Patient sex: M
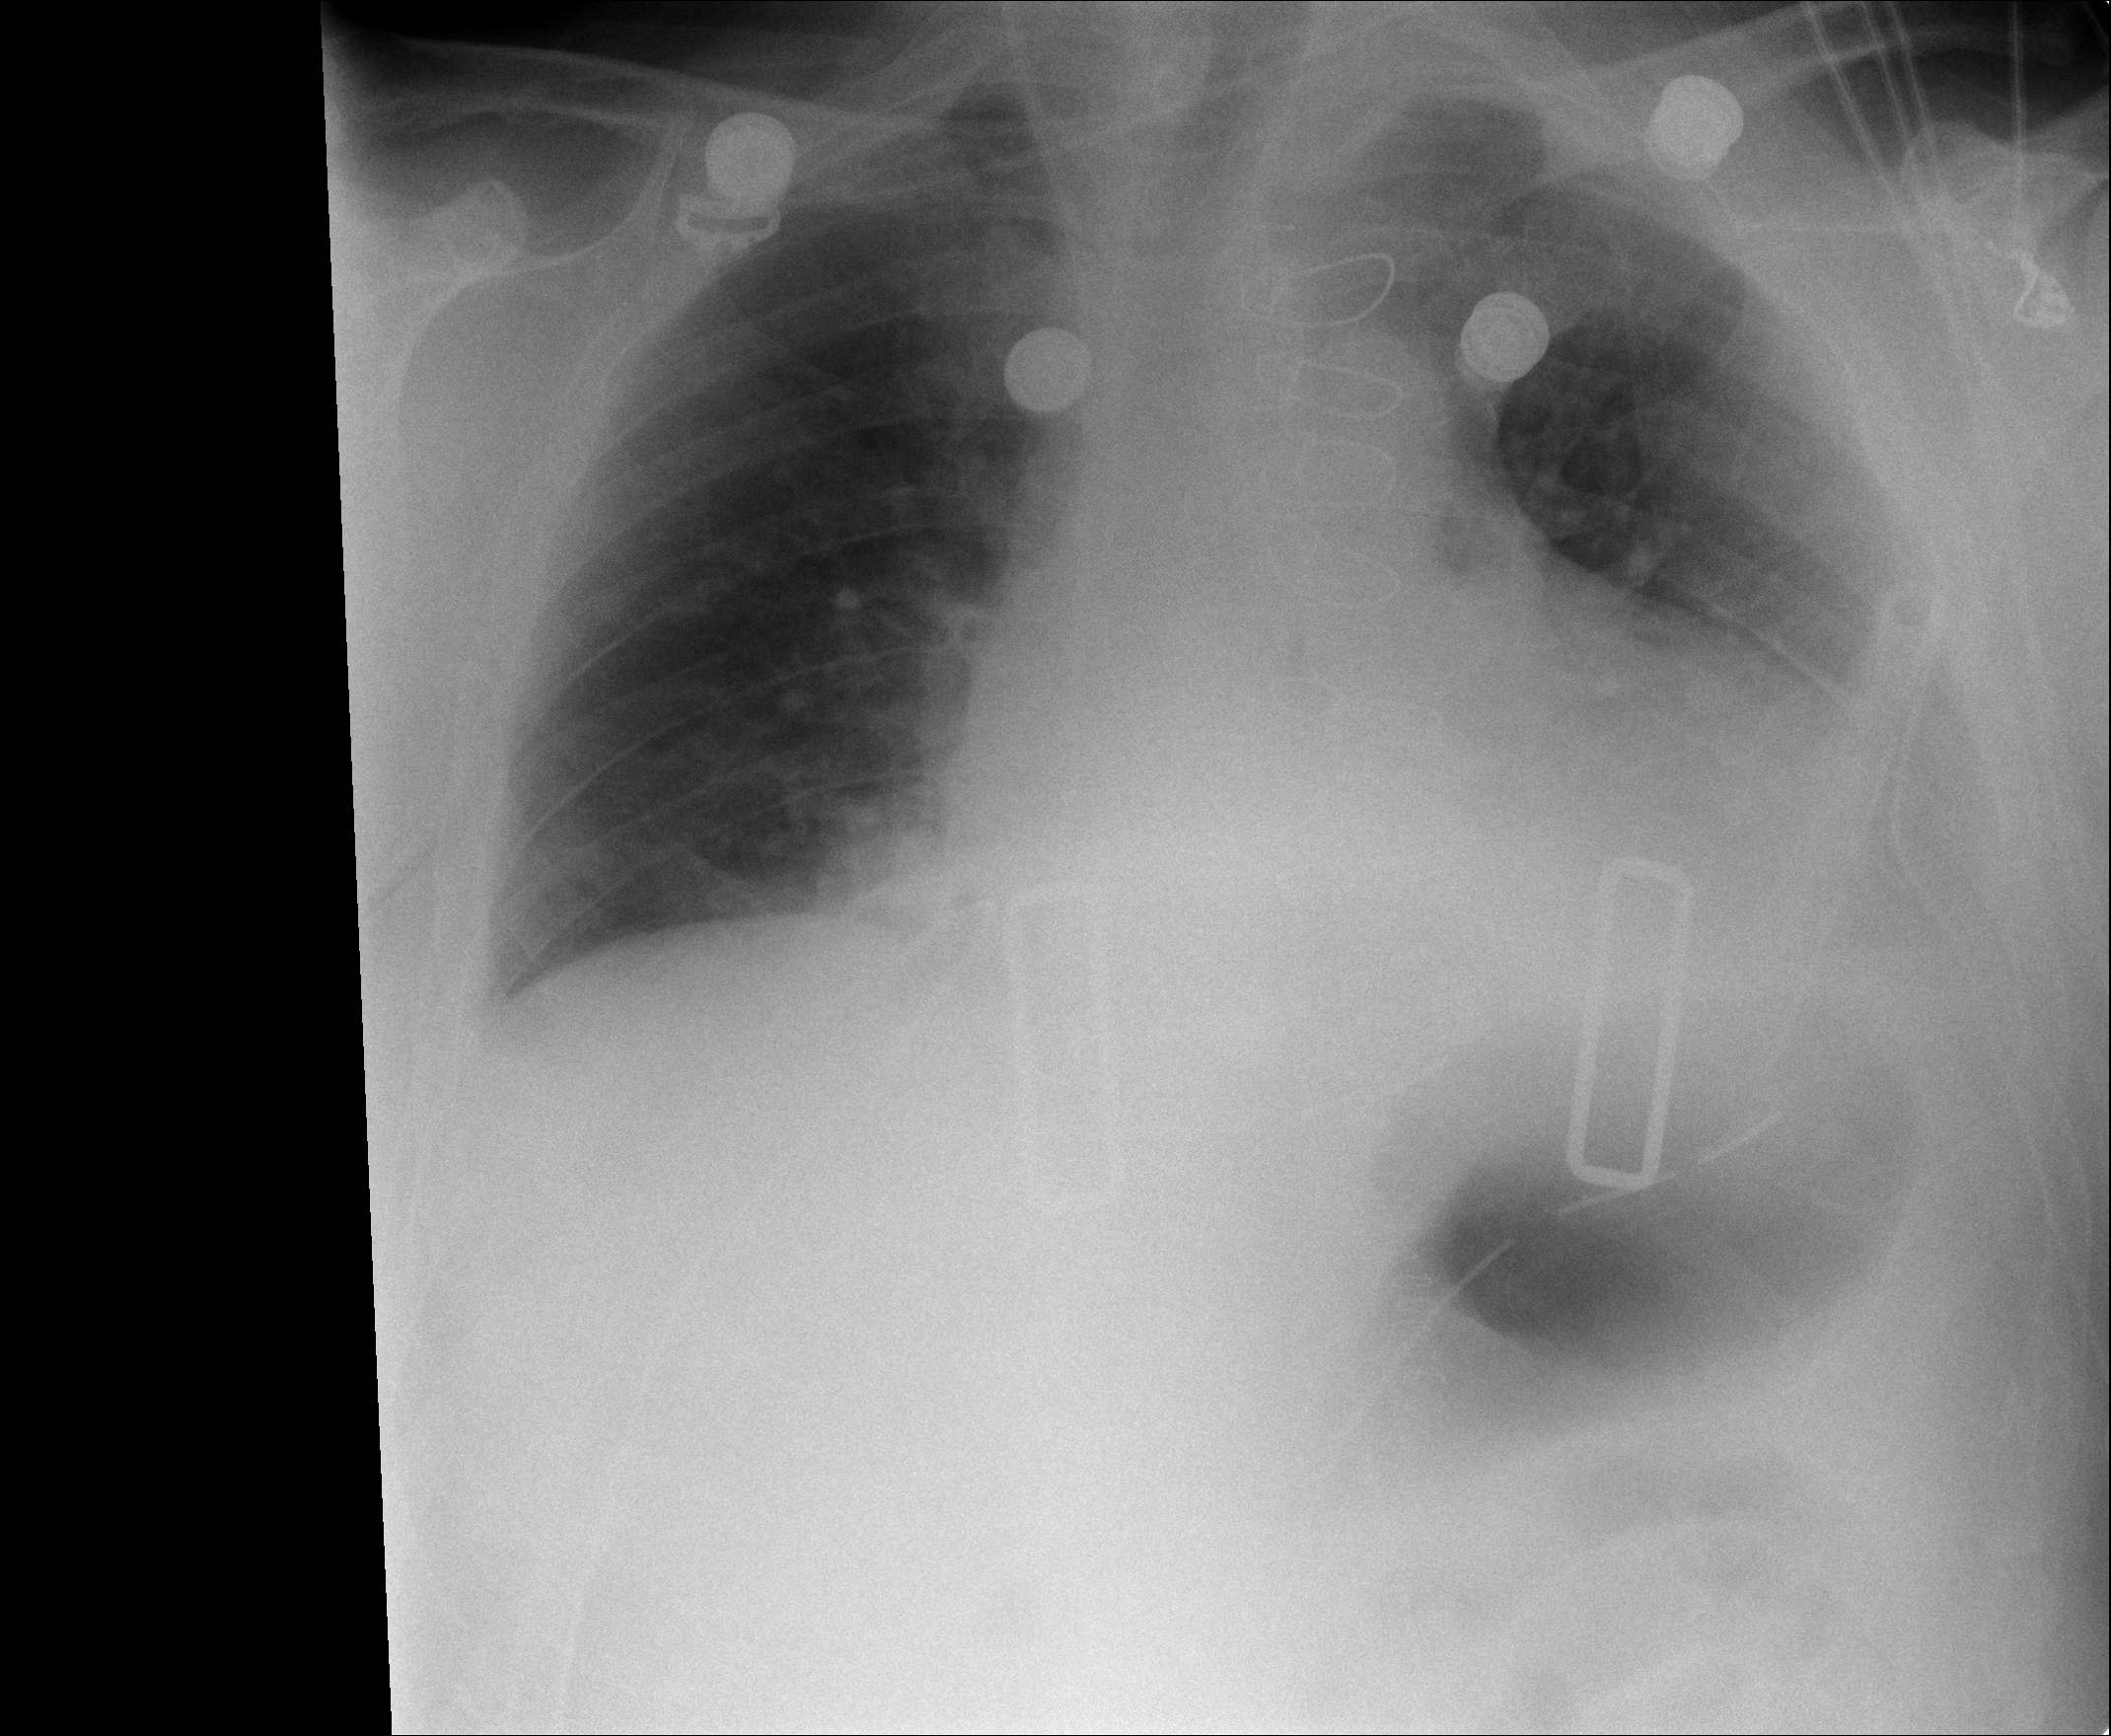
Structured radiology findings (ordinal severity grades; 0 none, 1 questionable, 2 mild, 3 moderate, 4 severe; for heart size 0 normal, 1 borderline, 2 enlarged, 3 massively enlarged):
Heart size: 2
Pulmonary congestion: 1
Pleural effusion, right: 0
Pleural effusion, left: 2
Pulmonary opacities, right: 0
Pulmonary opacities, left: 0
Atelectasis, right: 0
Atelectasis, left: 2